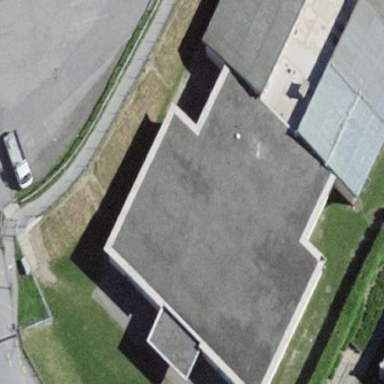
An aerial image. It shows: School building.